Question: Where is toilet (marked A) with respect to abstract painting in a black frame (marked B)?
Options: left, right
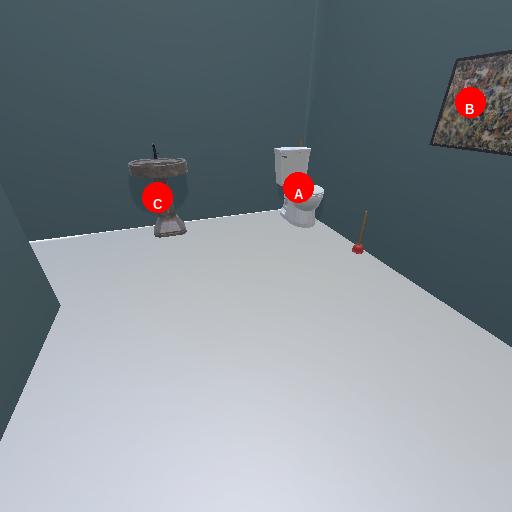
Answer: left